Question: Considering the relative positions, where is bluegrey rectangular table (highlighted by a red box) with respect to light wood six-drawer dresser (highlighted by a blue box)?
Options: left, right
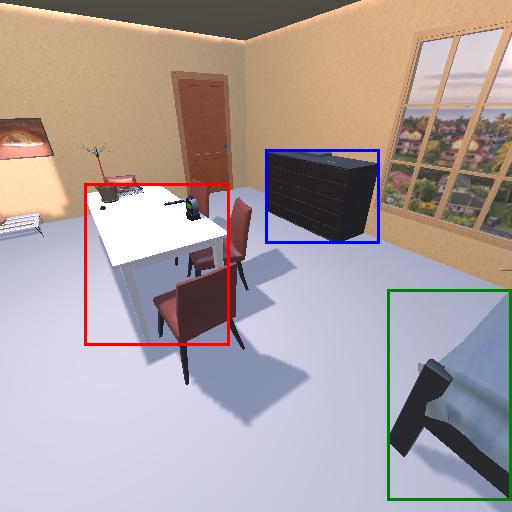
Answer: left